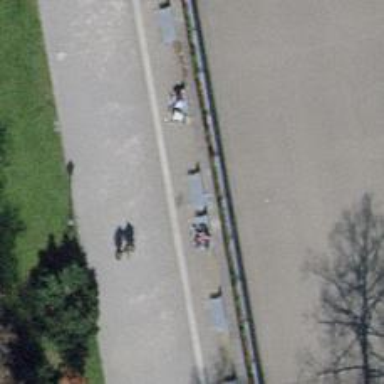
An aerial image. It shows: Bench for seating.